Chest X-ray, PA view. Patient: 64 years old, sex M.
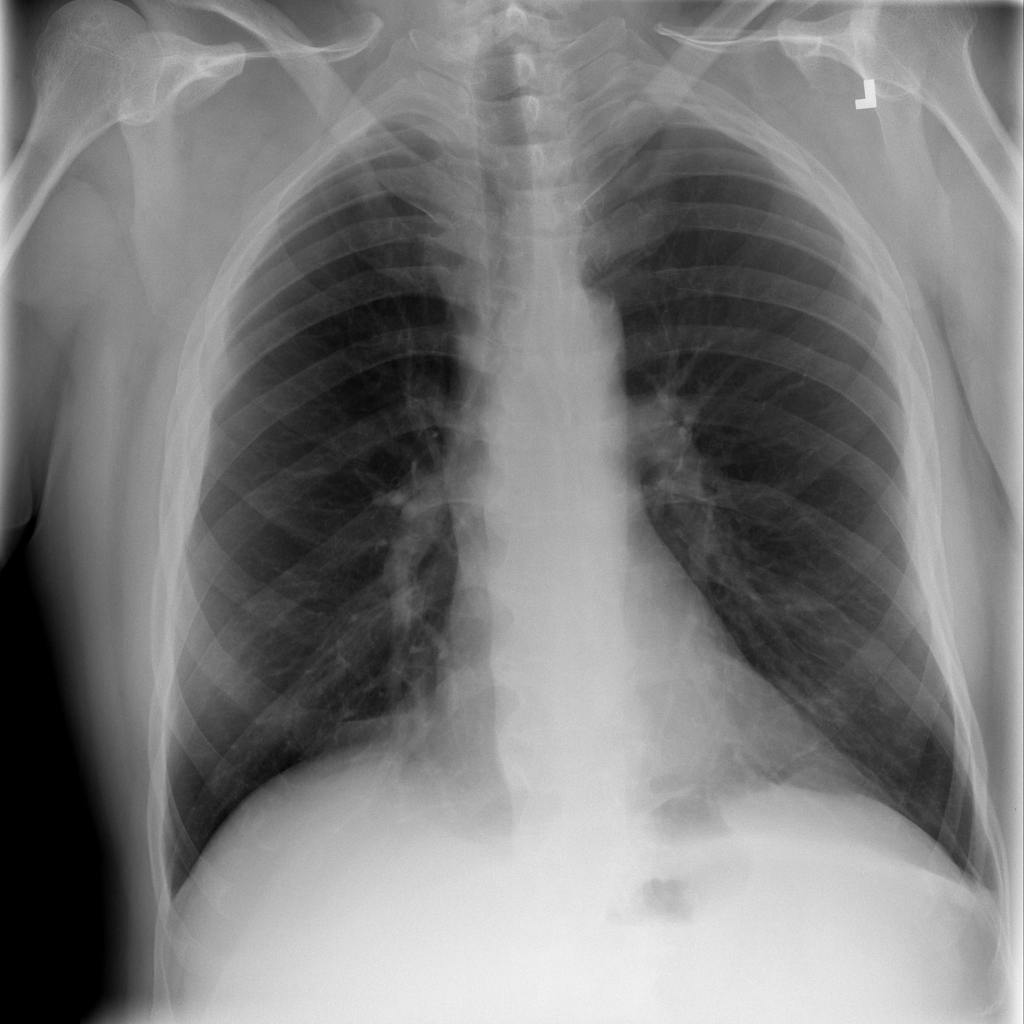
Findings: No Finding